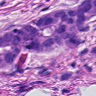
Metastatic tissue present: yes